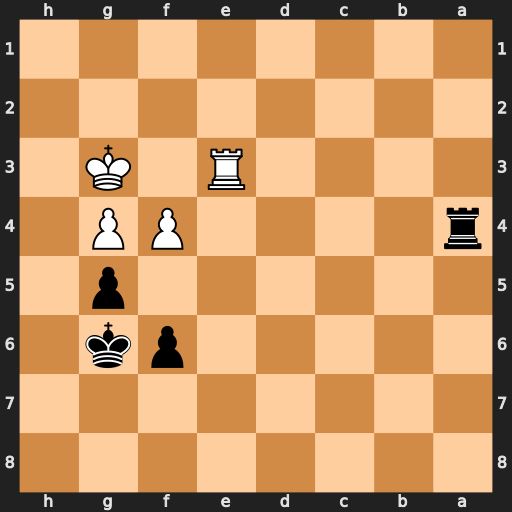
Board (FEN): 8/8/5pk1/6p1/r4PP1/4R1K1/8/8
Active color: b
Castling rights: -
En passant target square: -
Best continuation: gxf4+ Kf2 fxe3+